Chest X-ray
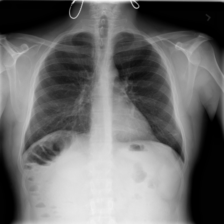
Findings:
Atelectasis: negative
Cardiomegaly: negative
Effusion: negative
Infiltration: negative
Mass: negative
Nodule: negative
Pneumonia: negative
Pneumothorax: negative
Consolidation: negative
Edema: negative
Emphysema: negative
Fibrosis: negative
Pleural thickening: negative
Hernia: negative